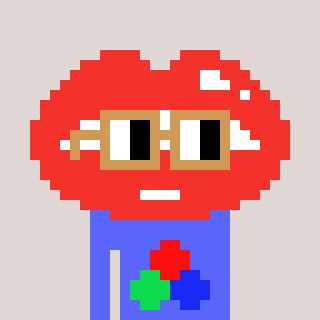
a pixel art character with square brown glasses, a lips-shaped head and a purple-colored body on a warm background